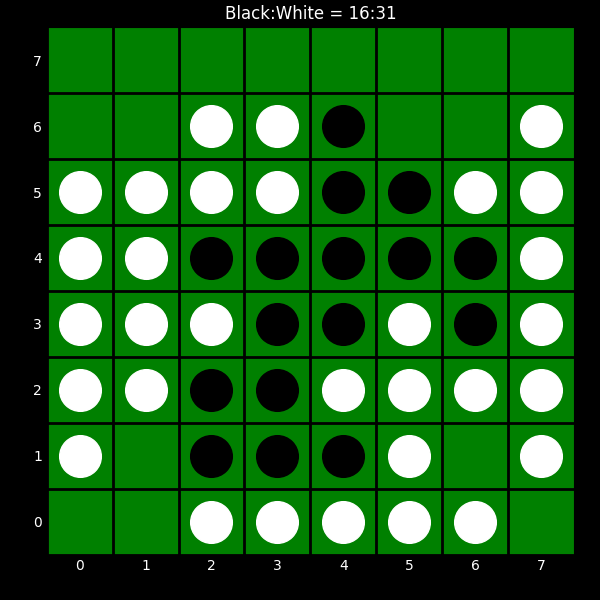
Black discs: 16
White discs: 31